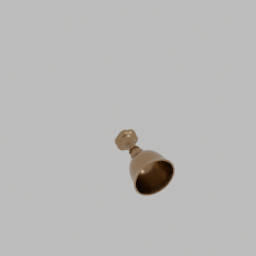
Label: decoration